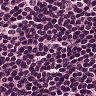
Metastatic tissue present: no